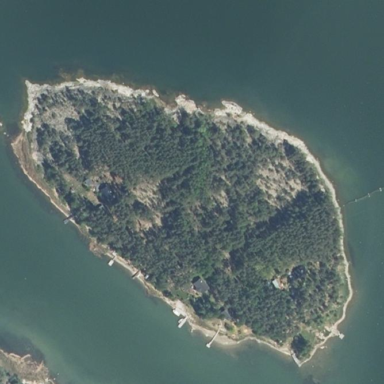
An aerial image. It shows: Islet along the natural coastline.